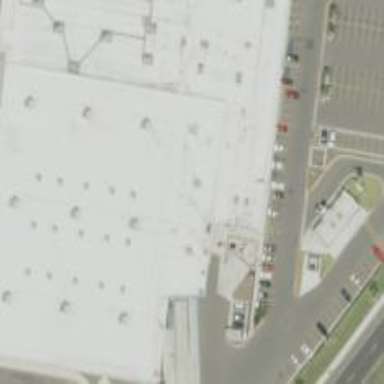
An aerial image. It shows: Supermarket.